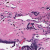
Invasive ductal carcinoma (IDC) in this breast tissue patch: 1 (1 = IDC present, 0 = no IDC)